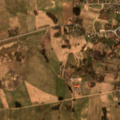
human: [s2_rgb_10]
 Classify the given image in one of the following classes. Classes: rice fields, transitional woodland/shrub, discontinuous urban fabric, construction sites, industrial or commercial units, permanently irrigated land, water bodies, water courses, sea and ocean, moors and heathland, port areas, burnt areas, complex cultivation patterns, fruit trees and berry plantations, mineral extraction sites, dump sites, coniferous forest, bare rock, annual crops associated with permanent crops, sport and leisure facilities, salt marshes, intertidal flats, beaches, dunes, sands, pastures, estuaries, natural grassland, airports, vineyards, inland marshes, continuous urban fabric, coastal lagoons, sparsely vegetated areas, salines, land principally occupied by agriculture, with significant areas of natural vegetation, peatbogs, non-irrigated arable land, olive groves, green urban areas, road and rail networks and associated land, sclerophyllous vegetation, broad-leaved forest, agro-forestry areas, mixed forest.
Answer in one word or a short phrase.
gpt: discontinuous urban fabric, non-irrigated arable land, pastures, complex cultivation patterns